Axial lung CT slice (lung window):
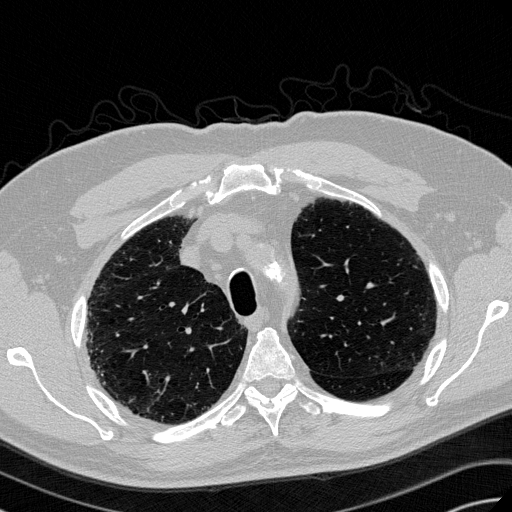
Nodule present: no